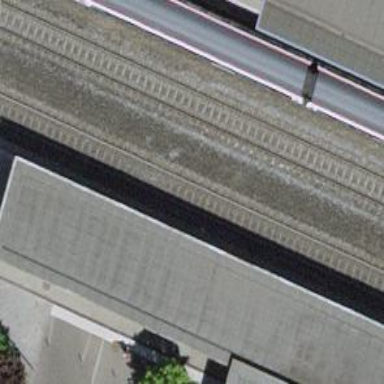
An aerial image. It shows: Stop position for public transport on the railway.